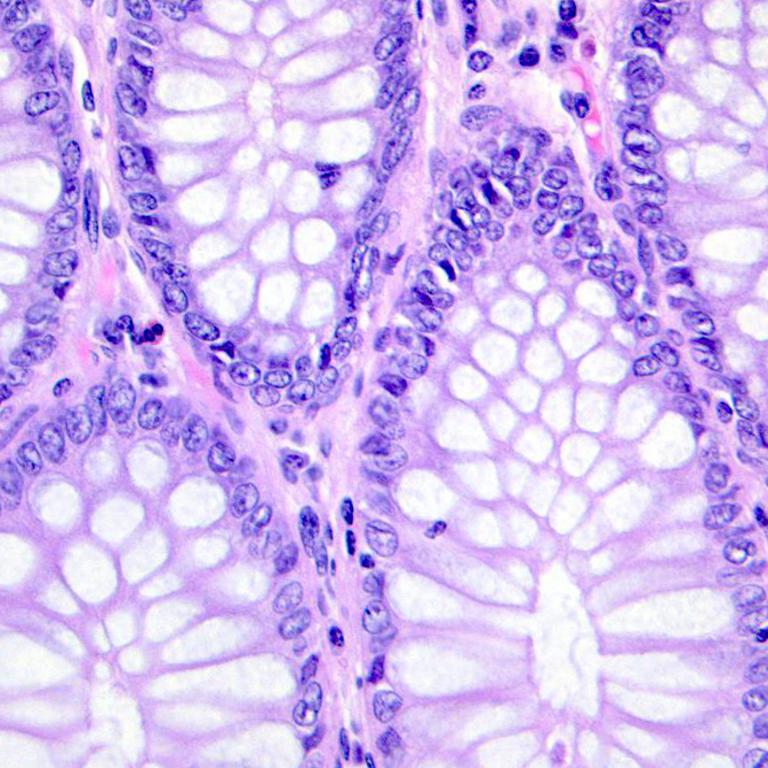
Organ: colon
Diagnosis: benign